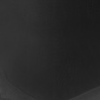
Atmospheric dust classification: not_dusty